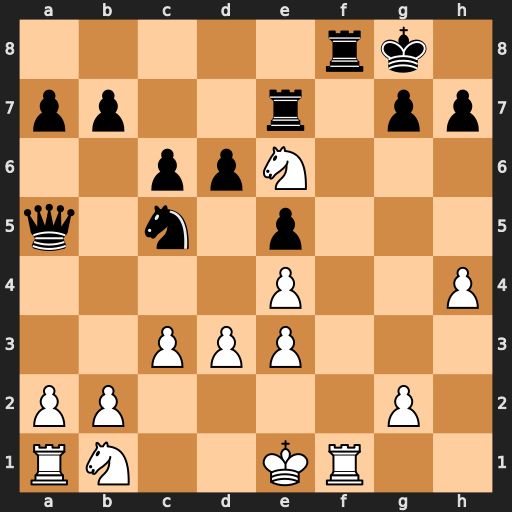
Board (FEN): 5rk1/pp2r1pp/2ppN3/q1n1p3/4P2P/2PPP3/PP4P1/RN2KR2
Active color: w
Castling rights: Q
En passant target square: -
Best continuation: Rxf8#